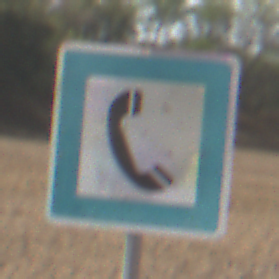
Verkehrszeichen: Fernsprecher
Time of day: MorningAfternoon
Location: Outdoor (Nature)
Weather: PartlyCloudy
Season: NotSpecified
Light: Natural